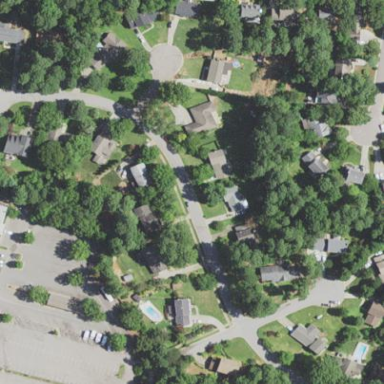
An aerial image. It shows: Residential neighbourhood.